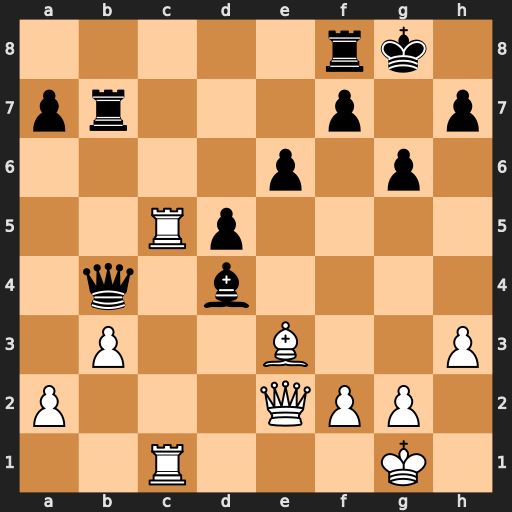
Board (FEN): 5rk1/pr3p1p/4p1p1/2Rp4/1q1b4/1P2B2P/P3QPP1/2R3K1
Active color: w
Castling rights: -
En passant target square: -
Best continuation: a3 Bxe3 axb4